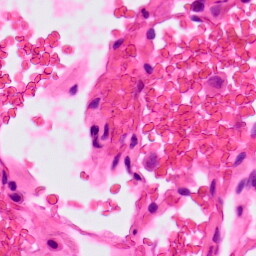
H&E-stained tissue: Lung